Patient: sex M, age 68
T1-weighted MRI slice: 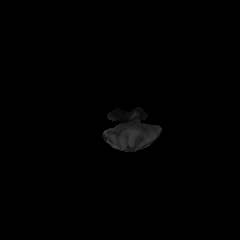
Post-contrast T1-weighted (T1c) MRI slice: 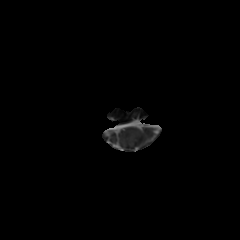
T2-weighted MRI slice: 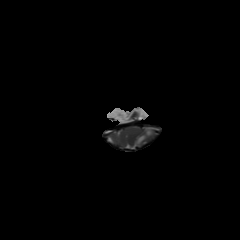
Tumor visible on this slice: yes
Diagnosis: Glioblastoma, IDH-wildtype
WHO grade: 4